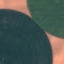
Land use / land cover: AnnualCrop